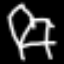
Label: chair